【题型】解答题　【知识点】平面几何　【难度】easy
如图，$\triangle ABC$为直角三角形，$\angle C=90^\circ$，直角边$BC$与半圆$O$交于点$E$，$OA \perp AC$，$BA$平分$\angle CBD$，$BD$是半圆$O$的直径．

\vspace{3pt}
\noindent
(1)求证：$AC$与半圆$O$相切；

(2)若$BD=12$，$BE=8$，求$AC$的长．
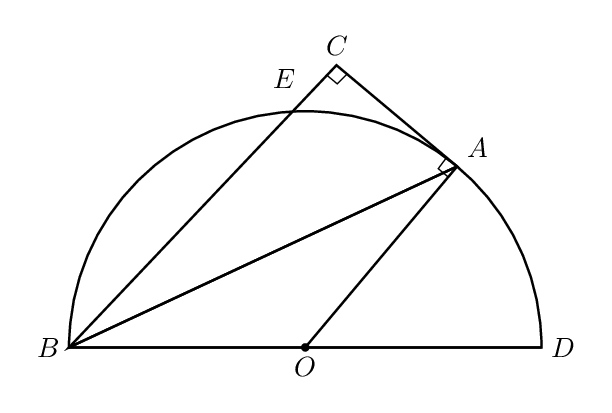
【解答】
\vspace{8pt}
\noindent
\textbf{【答案】}
(1)见解析；
(2)$2\sqrt{5}$

\vspace{3pt}
\noindent
\textbf{【分析】}
(1) 证明$OA \parallel BC$，$\angle OAB = \angle ABD$，得到$OA=OB$，$OA$为半径，即可得证；

(2) 连接$DE$，交$OA$于点$F$，证明四边形$ACEF$为矩形，得到$AC=EF$．由勾股定理可得$DE=\sqrt{BD^2-BE^2}=\sqrt{12^2-8^2}=4\sqrt{5}$，即得结论．

\vspace{5pt}
\noindent
\textbf{【详解】}
(1) 证明：$\because OA \perp AC$，即$\angle CAO=90^\circ$，

$\therefore \angle C + \angle CAO = 180^\circ$，

$\therefore OA \parallel BC$，

$\therefore \angle CBA = \angle OAB$．

\noindent
$\because BA$平分$\angle CBD$，

$\therefore \angle CBA = \angle ABD$，

$\therefore \angle OAB = \angle ABD$，

$\therefore OA=OB$，即$OA$为半径，

$\therefore AC$与半圆$O$相切．

\vspace{5pt}
(2) 解：如图，连接$DE$，交$OA$于点$F$．

\noindent
$\because BA$平分$\angle CBD$，$AC \perp BC$，$BD$为半圆$O$的直径，

$\therefore \overset{\frown}{AE} = \overset{\frown}{AD}$，$OA \perp DE$，$EF = DF$，$\angle BED = 90^\circ$，

$\therefore$四边形$ACEF$为矩形，

$\therefore AC = EF$．

\noindent
由勾股定理可得$DE = \sqrt{BD^2 - BE^2} = \sqrt{12^2 - 8^2} = 4\sqrt{5}$，

$\therefore AC = \dfrac{1}{2}DE = 2\sqrt{5}$．

\vspace{5pt}
\noindent
\textbf{【点睛】}本题考查圆与三角形综合，熟练掌握圆周角定理，切线的判定和性质，解直角三角形，矩形判定和性质，垂径定理，勾股定理，是解题的关键．
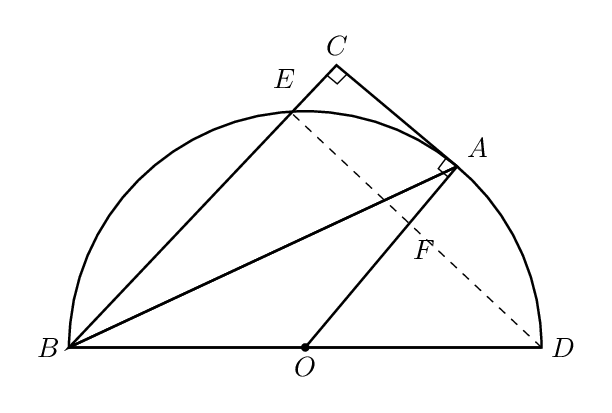